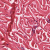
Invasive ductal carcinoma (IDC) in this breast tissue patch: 0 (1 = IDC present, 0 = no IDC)